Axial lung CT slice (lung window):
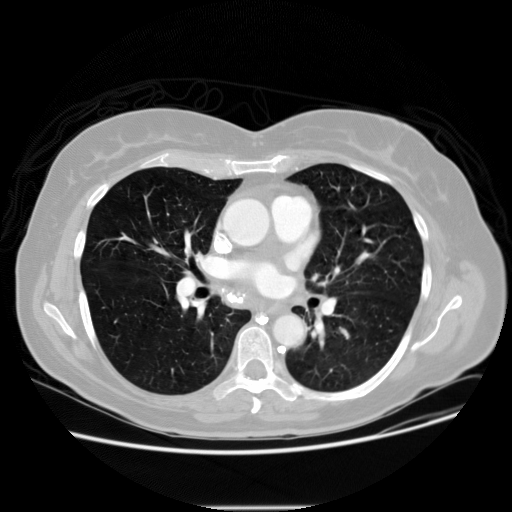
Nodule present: no